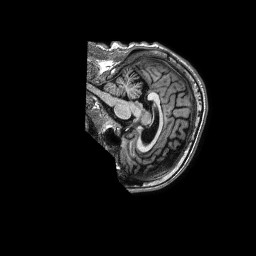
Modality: T1w
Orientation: sagittal
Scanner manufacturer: philips
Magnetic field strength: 1.5 T
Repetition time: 0.008094 s
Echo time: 0.003703 s